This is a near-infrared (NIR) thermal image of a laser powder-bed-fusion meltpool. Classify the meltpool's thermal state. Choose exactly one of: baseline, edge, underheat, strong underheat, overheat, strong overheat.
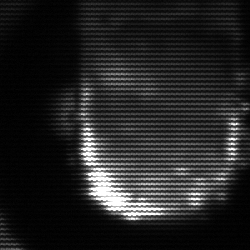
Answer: baseline